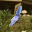
Label: 1